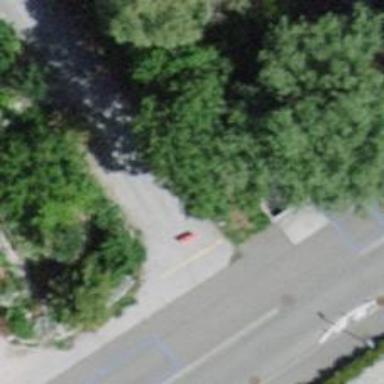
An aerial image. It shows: Bollard barrier.